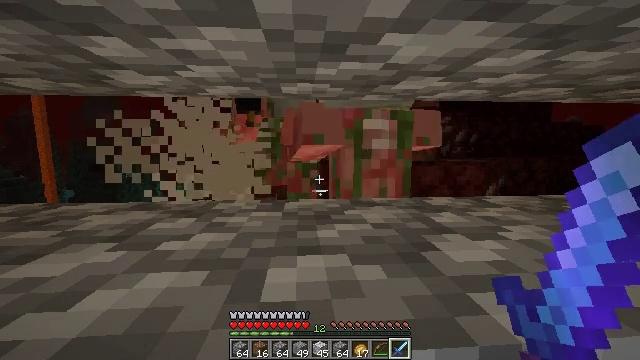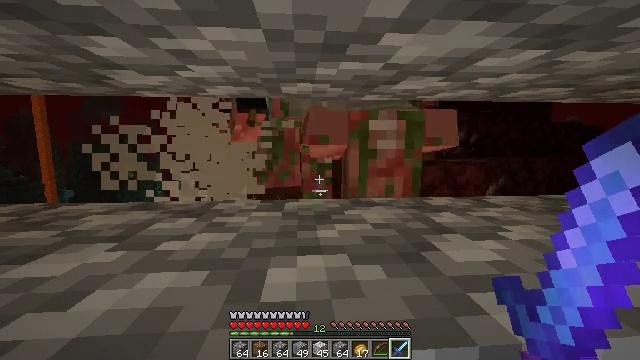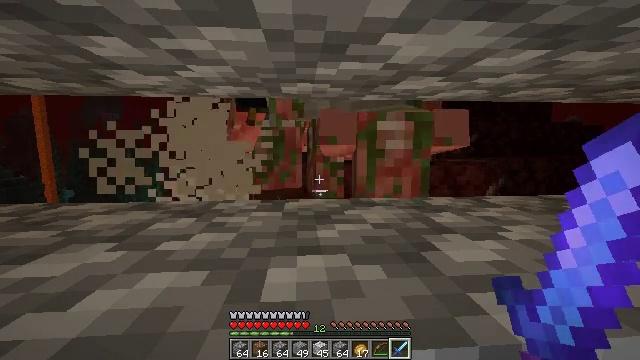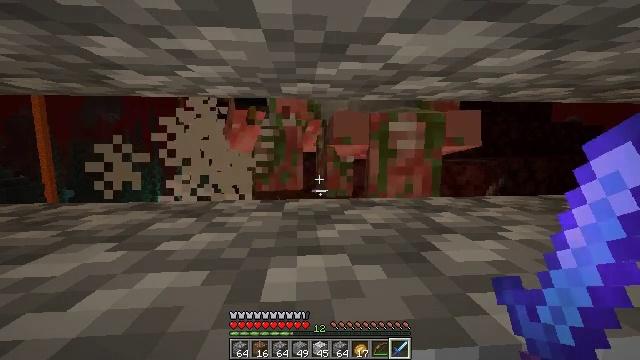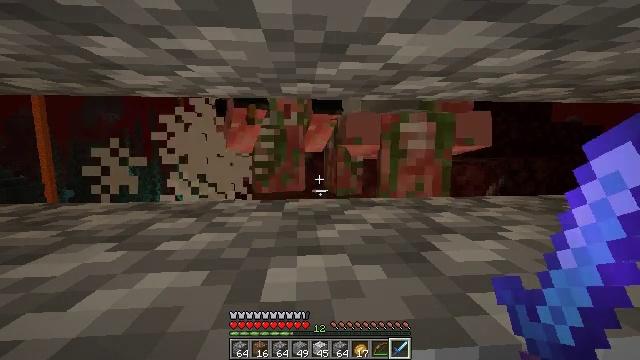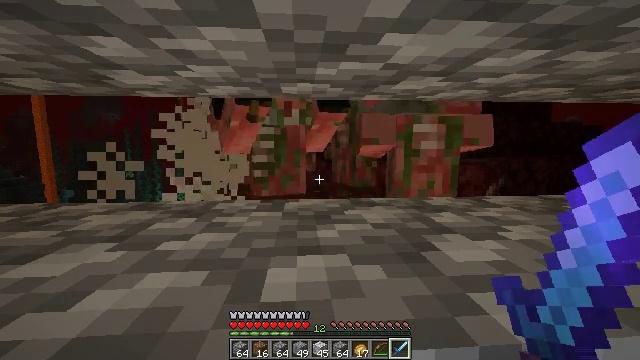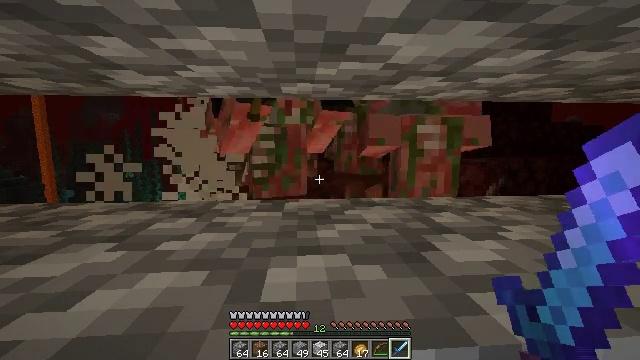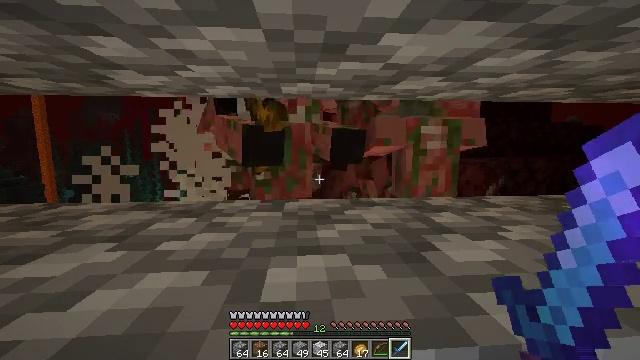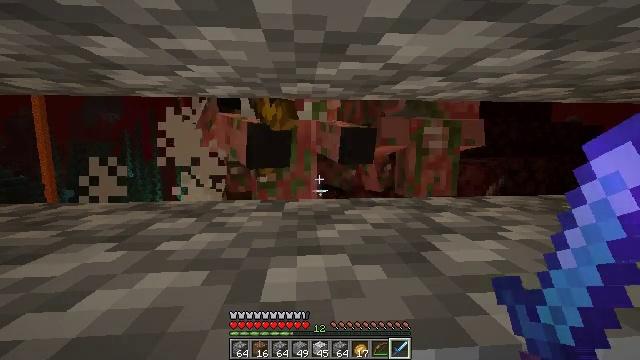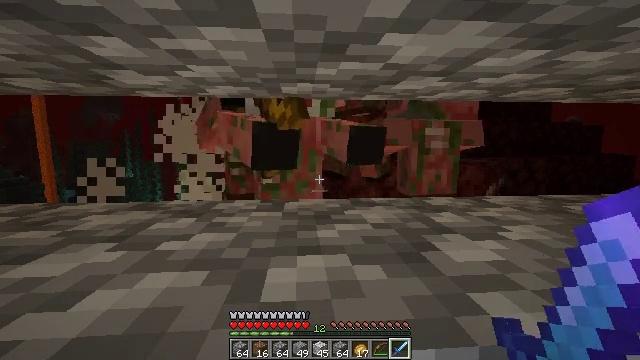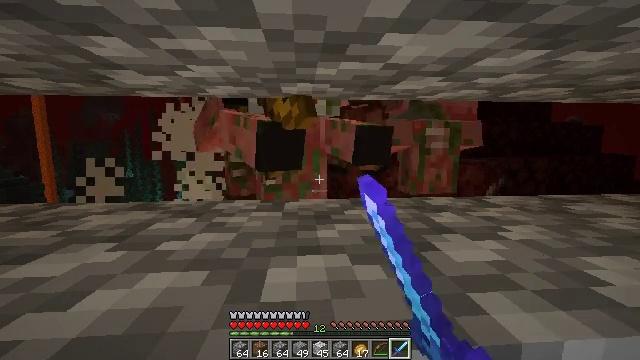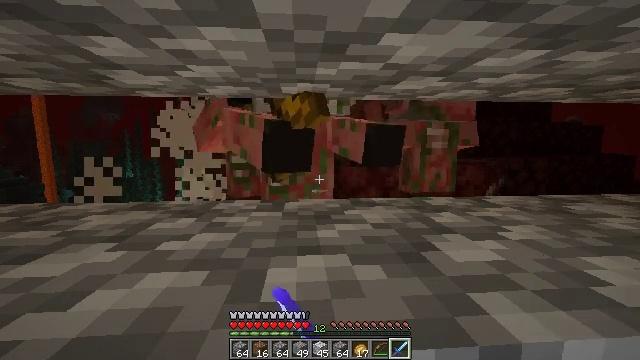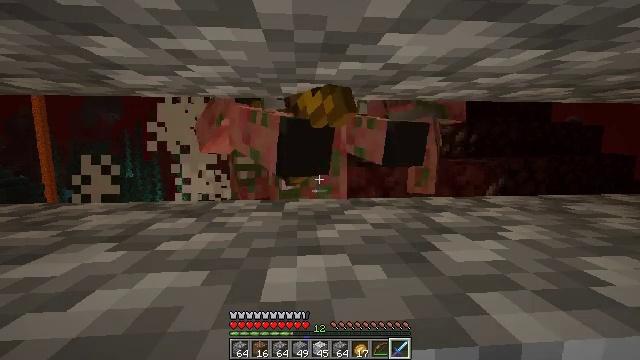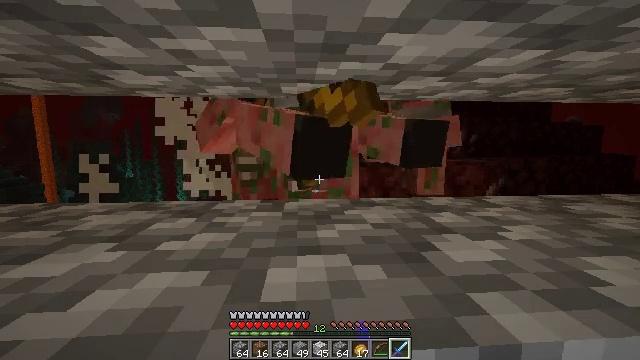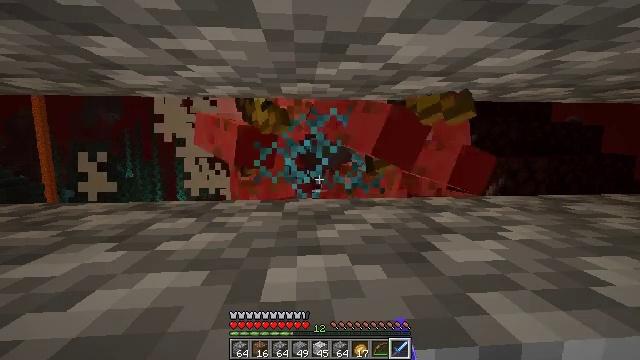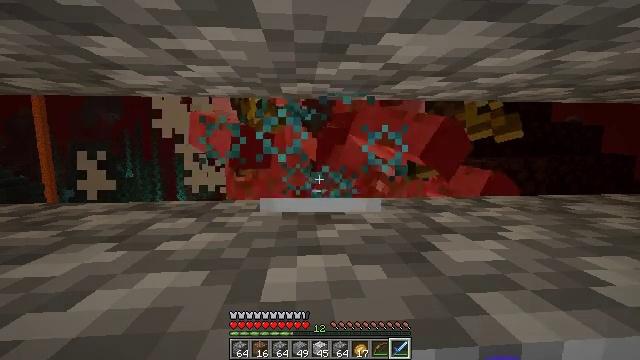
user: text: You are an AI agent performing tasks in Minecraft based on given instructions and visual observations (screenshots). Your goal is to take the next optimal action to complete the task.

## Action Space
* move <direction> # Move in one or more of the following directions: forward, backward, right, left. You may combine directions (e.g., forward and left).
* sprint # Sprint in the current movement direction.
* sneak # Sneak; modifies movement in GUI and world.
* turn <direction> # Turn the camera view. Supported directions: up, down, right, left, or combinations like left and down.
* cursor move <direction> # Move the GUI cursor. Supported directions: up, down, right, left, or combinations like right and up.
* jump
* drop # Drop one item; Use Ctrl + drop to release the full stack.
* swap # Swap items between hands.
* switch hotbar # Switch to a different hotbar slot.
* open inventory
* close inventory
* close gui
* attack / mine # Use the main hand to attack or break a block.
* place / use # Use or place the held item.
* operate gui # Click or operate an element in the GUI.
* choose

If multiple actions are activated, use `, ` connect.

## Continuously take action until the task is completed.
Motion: motion action
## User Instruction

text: Face a hostile mob.
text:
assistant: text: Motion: no_op
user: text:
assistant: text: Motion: no_op
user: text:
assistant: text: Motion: no_op
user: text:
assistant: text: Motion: no_op
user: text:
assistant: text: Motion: no_op
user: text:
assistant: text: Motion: no_op
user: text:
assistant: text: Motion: no_op
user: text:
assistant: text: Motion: no_op
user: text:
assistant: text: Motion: attack / mine
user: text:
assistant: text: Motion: attack / mine
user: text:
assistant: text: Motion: attack / mine
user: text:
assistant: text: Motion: attack / mine
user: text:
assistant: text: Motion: no_op
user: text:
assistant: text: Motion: no_op
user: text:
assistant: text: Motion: no_op
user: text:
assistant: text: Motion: no_op
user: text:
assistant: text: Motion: no_op
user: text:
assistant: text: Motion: no_op
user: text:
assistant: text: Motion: no_op
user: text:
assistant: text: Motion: no_op
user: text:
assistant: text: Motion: no_op
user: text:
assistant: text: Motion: no_op
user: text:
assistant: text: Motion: no_op
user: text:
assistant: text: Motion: no_op
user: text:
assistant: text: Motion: no_op
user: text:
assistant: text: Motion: no_op
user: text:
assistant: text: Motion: no_op
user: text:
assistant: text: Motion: no_op
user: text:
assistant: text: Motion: no_op
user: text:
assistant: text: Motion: no_op